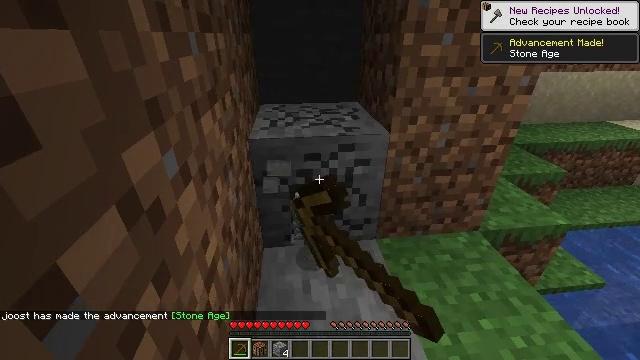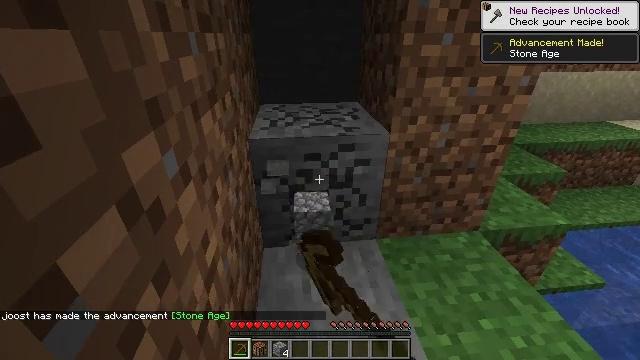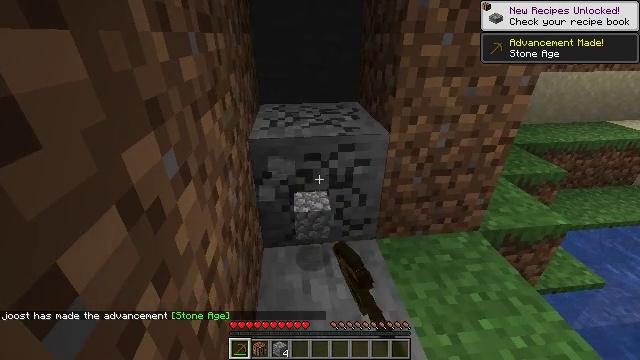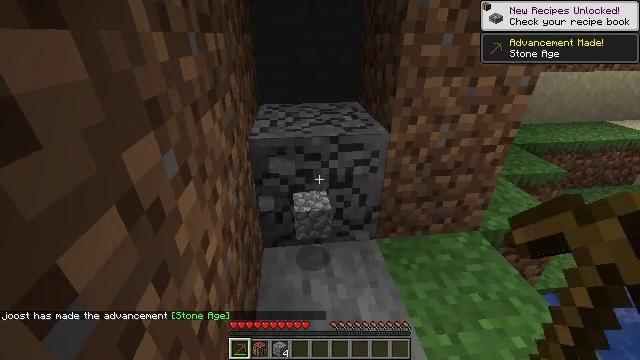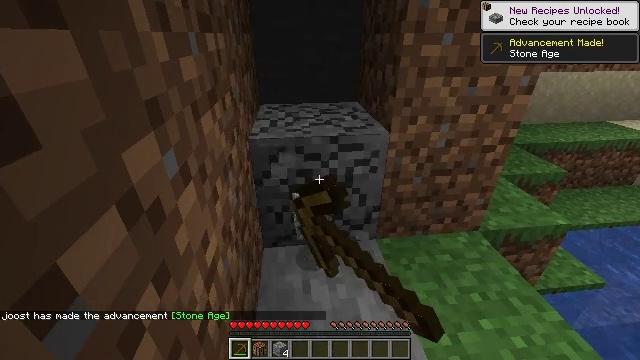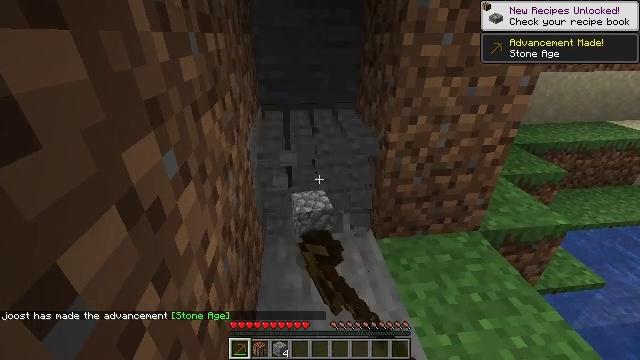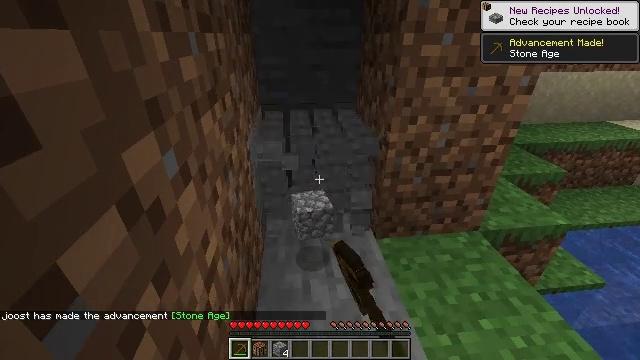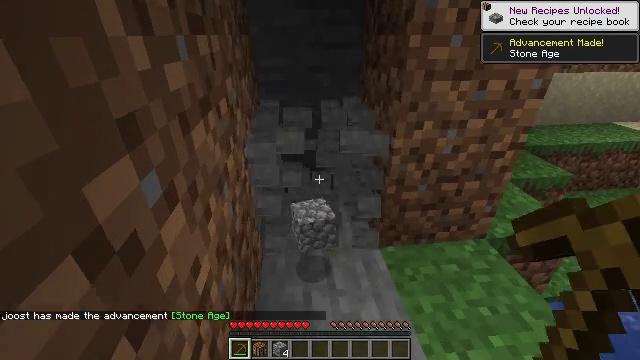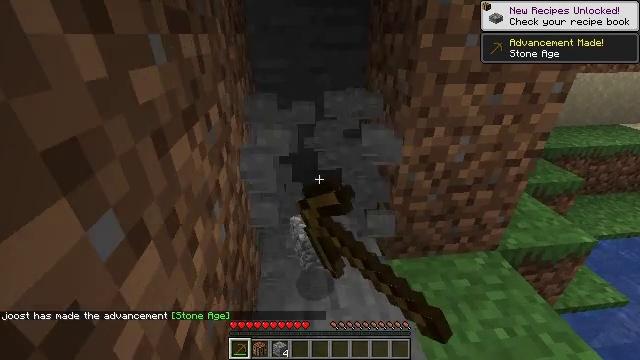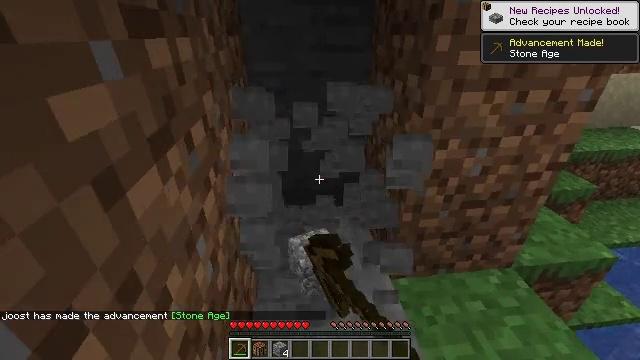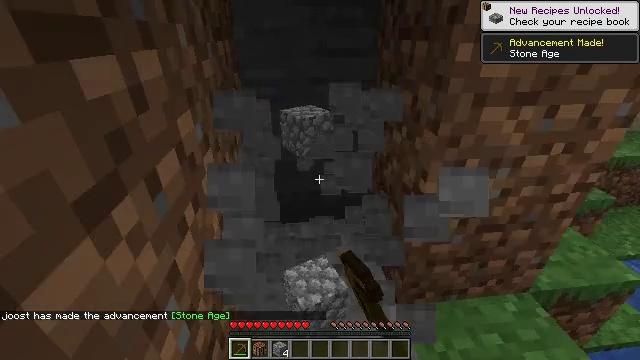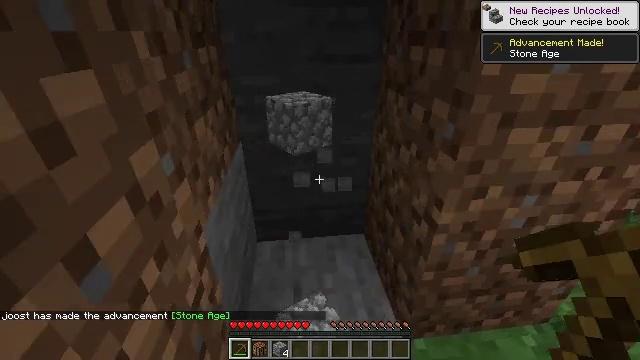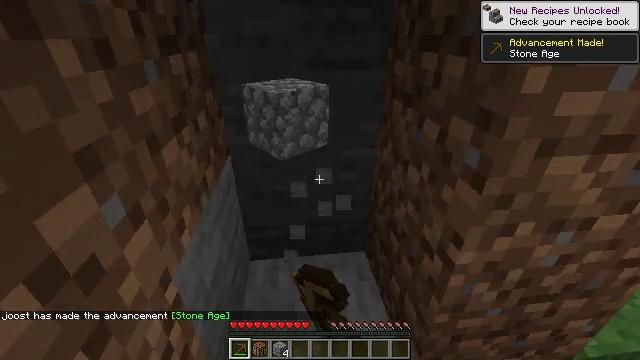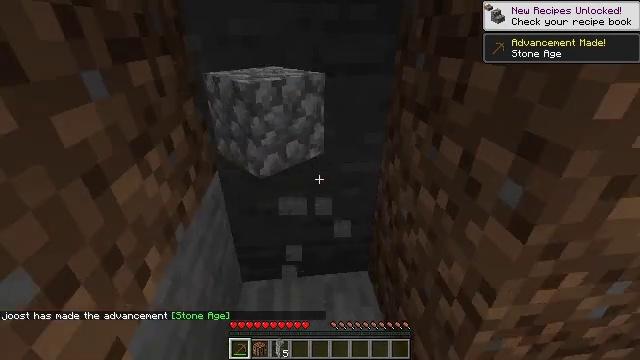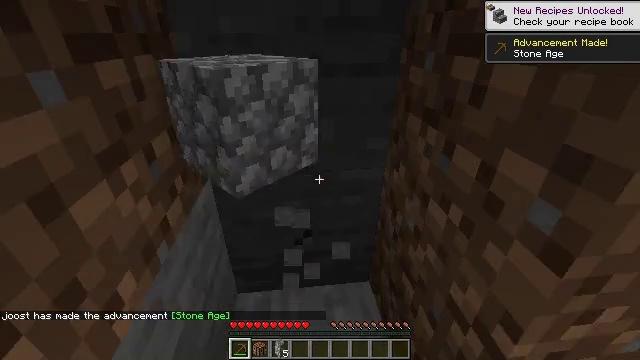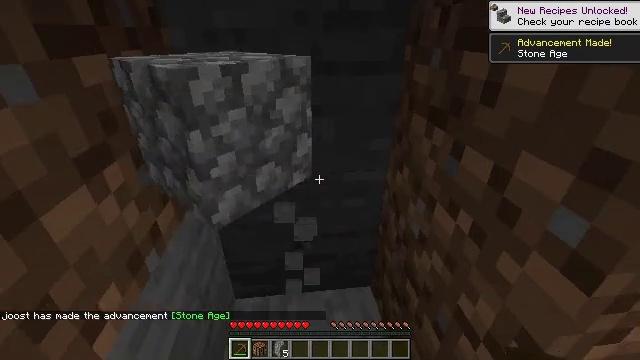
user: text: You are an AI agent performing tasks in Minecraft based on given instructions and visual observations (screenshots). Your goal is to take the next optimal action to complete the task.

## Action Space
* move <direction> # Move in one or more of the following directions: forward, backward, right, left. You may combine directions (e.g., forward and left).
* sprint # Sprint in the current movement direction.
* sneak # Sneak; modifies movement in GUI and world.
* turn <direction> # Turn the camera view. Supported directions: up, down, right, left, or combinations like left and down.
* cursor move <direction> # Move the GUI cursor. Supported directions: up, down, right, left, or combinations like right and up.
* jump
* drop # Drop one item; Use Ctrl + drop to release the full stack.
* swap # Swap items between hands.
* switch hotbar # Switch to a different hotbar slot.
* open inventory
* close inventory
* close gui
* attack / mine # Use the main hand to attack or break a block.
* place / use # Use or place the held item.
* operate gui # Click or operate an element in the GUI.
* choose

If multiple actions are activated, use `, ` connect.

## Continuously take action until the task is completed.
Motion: motion action
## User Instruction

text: Gather stone by using a pickaxe.
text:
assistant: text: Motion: attack / mine
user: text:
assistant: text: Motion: attack / mine
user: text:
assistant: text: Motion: attack / mine
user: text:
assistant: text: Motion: attack / mine
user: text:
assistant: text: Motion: attack / mine
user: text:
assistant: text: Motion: move forward, attack / mine
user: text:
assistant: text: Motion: move forward, attack / mine
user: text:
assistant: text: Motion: move forward, attack / mine
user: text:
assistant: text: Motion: move forward, attack / mine
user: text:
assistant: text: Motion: move forward, attack / mine
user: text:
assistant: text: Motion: move forward, attack / mine
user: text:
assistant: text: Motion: move forward, attack / mine
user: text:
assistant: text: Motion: attack / mine
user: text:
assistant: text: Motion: attack / mine
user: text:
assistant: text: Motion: attack / mine
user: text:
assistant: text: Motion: attack / mine
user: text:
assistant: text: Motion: attack / mine
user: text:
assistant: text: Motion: attack / mine
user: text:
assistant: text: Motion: attack / mine
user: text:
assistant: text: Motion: attack / mine
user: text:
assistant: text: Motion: attack / mine
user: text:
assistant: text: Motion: attack / mine
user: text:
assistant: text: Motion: attack / mine
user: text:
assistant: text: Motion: attack / mine
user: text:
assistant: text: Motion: attack / mine
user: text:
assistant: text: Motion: attack / mine
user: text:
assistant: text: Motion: attack / mine
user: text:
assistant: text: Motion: attack / mine
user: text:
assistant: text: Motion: attack / mine
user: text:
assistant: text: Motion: attack / mine